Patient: sex M, age 71
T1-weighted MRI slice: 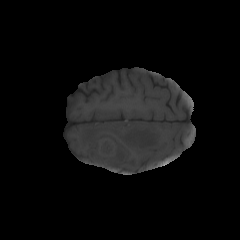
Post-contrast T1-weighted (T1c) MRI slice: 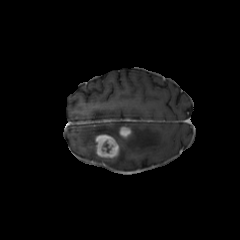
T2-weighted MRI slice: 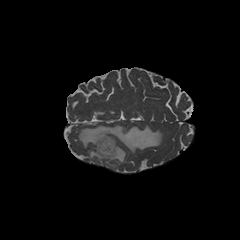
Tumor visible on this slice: yes
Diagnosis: Glioblastoma, IDH-wildtype
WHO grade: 4